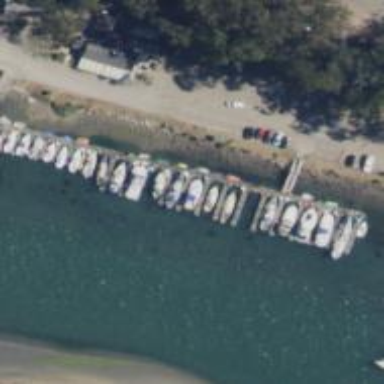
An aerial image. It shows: Pier with mooring facilities.